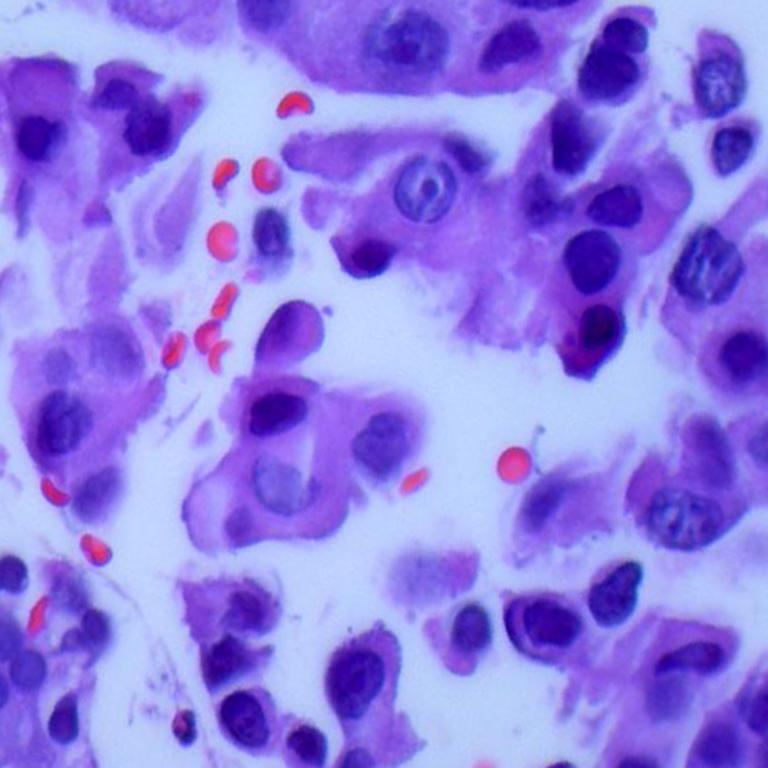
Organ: lung
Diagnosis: adenocarcinomas